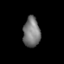
Tissue: lung
Cell type: Endothelial cells
Senescence score: 0.7392
Nuclear area (px): 501
Mean DAPI intensity: 120.591